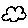
Label: cloud